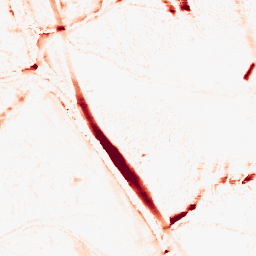
Category: morphological
Decomposition family: morphological_ellipse
Decomposition parameters: operation: opening
width: 10
height: 20
Upsampling method: regularized
Upsampling parameters: scale: 2
lambda_reg: 0.001
Upsampling scale: 2